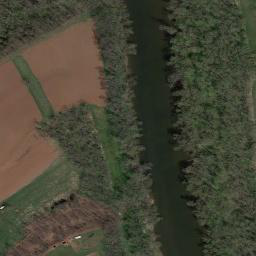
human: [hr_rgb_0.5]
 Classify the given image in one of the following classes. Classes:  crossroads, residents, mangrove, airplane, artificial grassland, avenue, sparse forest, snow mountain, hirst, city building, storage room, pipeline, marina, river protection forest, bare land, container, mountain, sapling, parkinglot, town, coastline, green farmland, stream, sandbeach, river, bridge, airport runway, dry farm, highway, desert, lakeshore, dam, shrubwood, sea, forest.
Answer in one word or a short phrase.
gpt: river